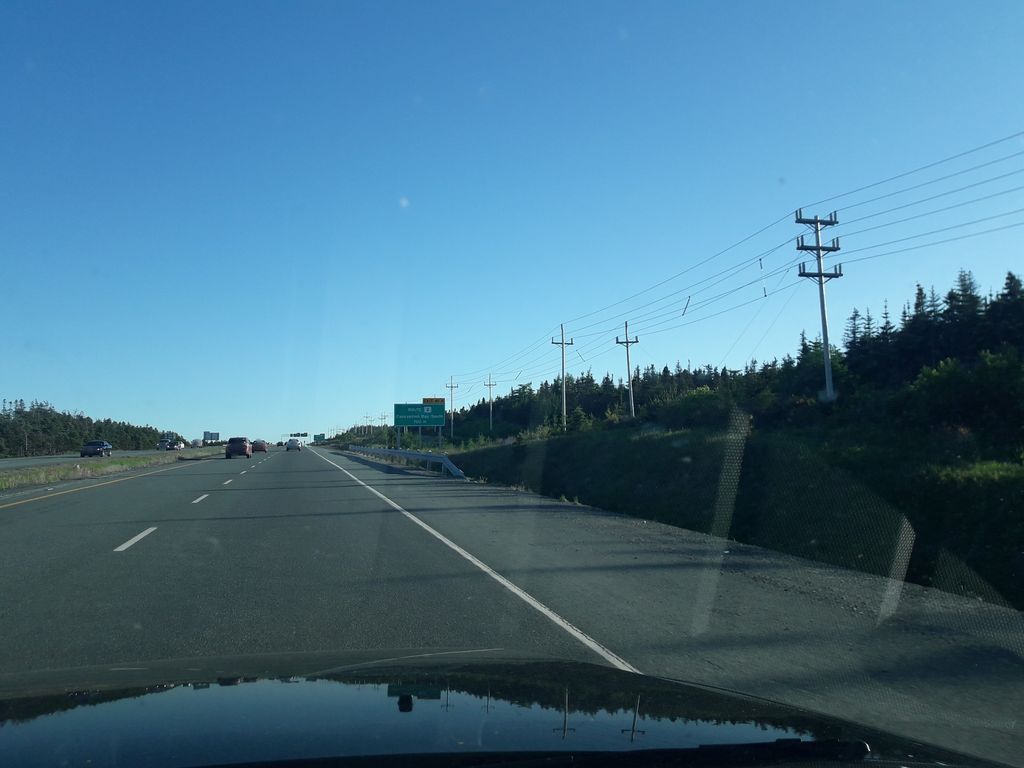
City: st_johns